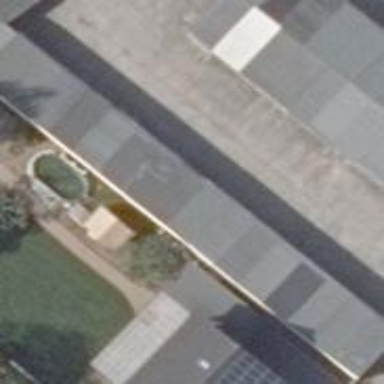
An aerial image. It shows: Group of garages.